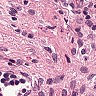
Metastatic tissue present: no